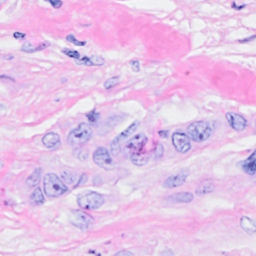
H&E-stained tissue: Breast